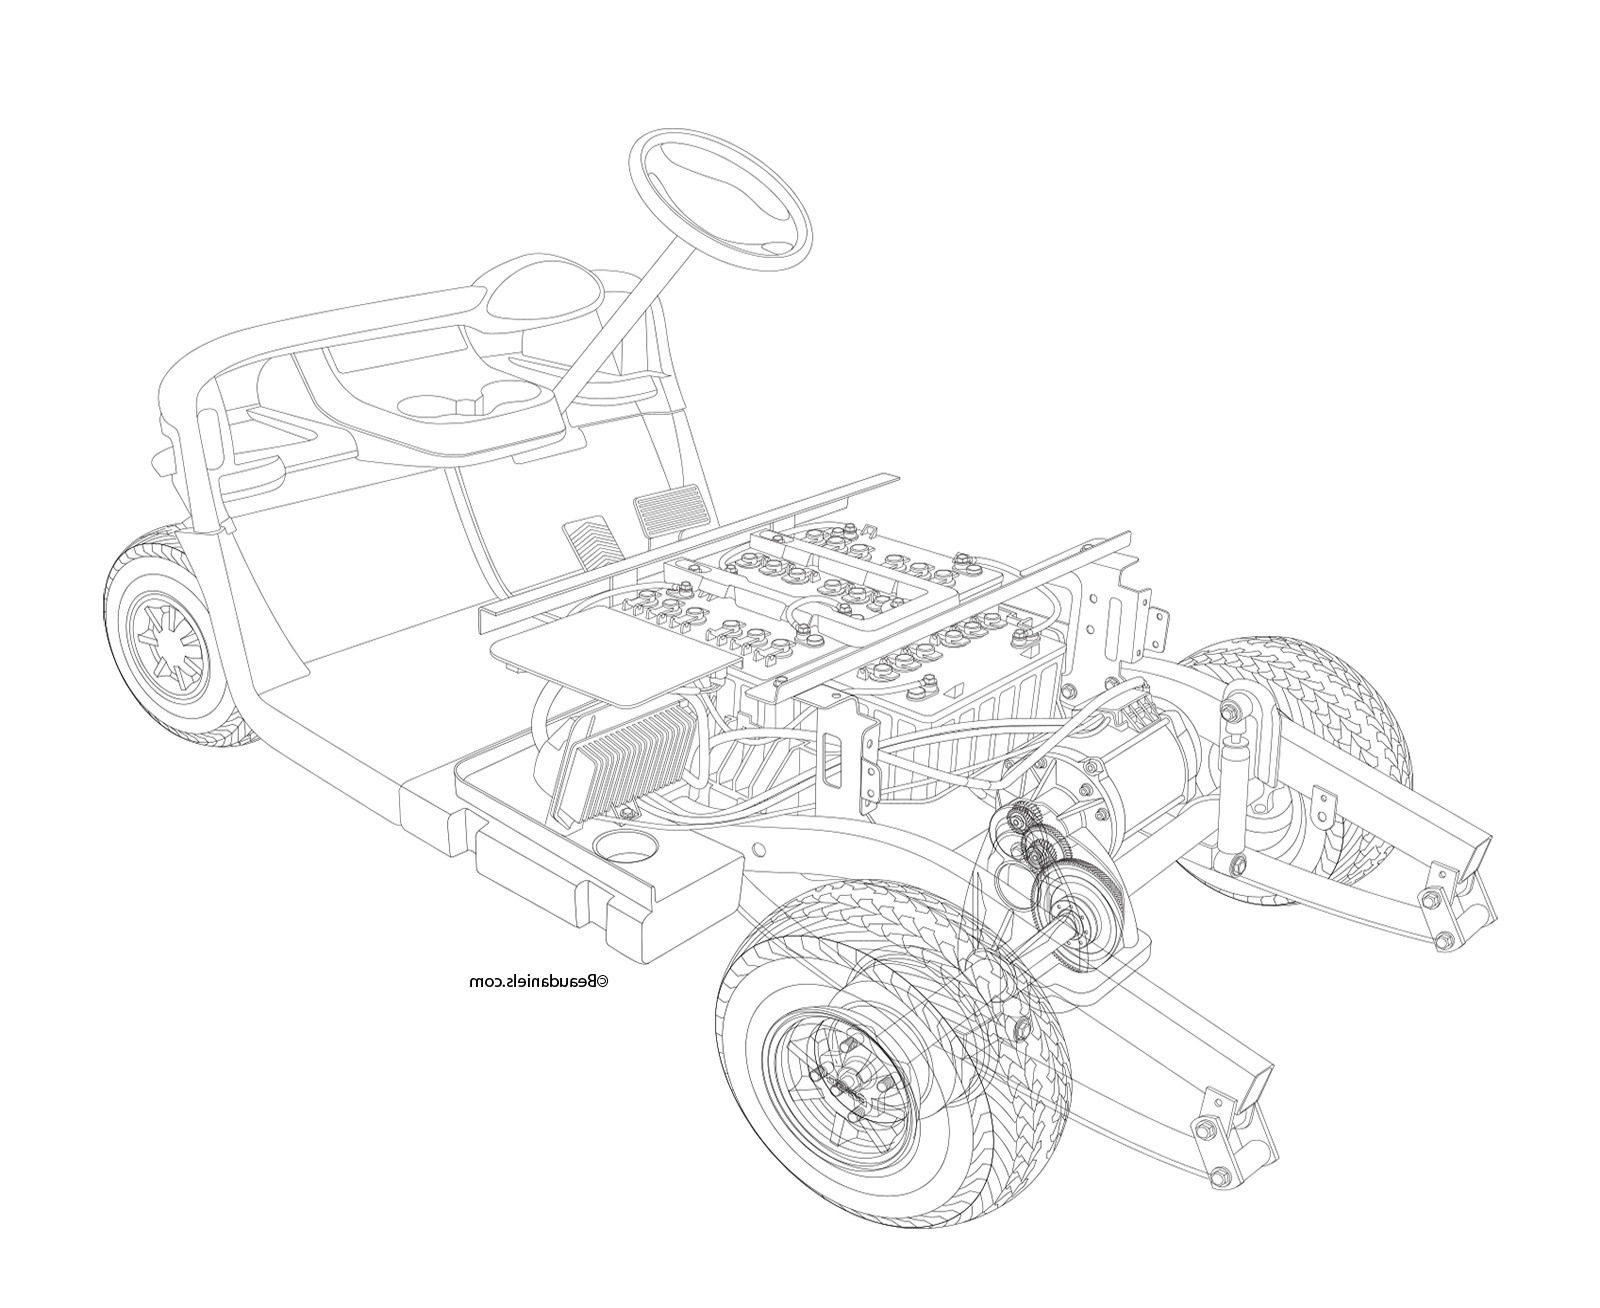
Label: golfcart, golf cart